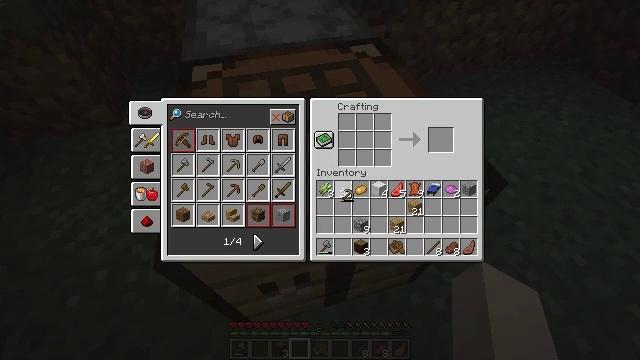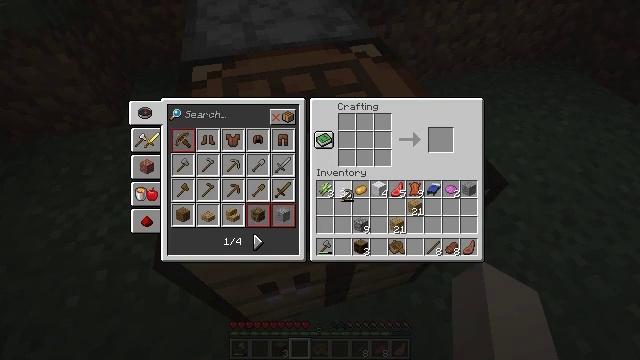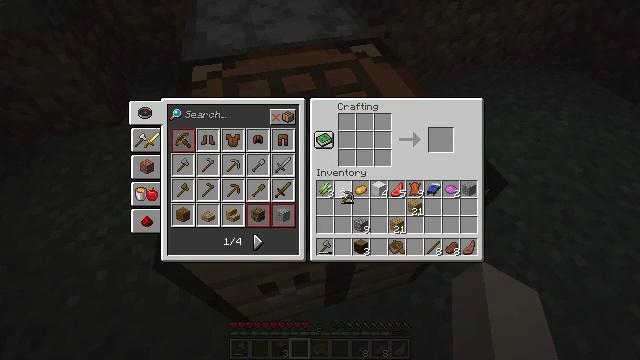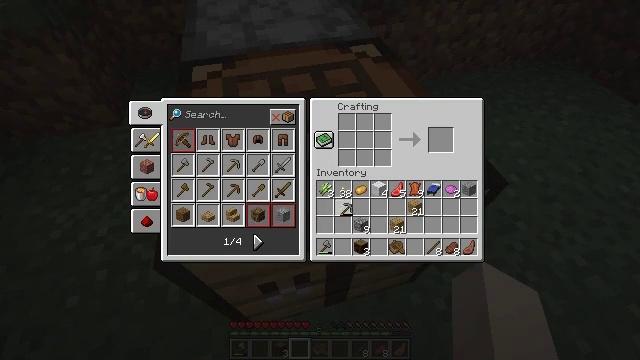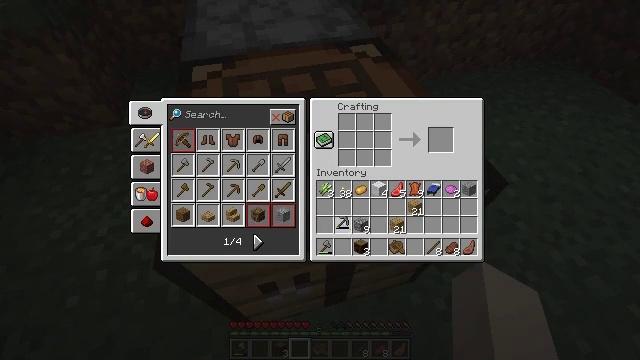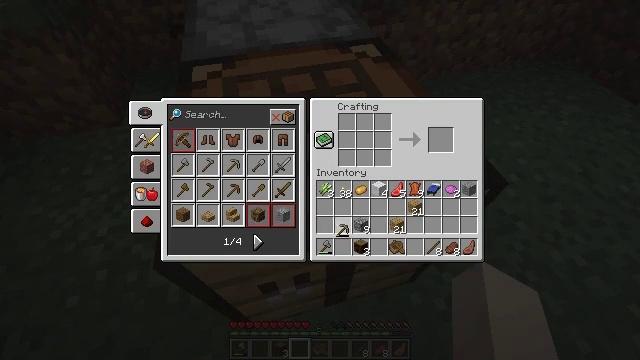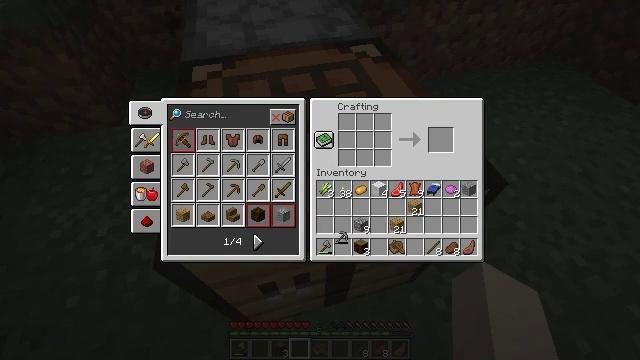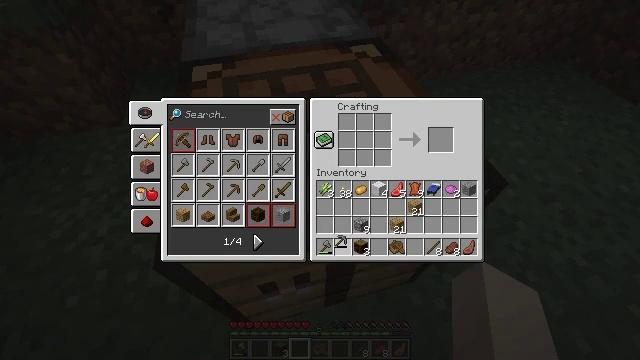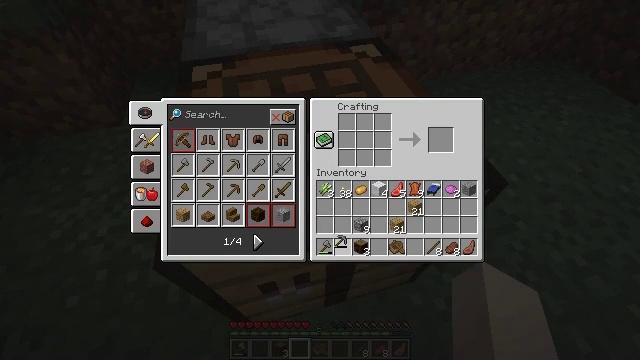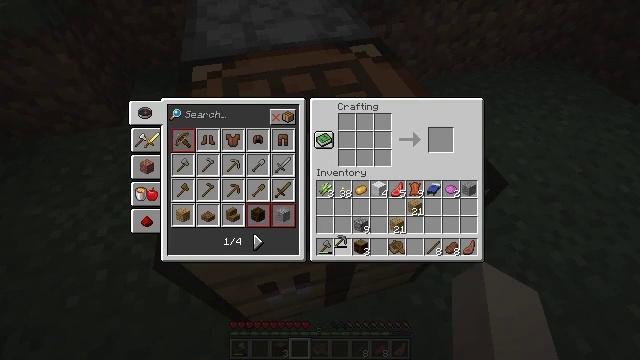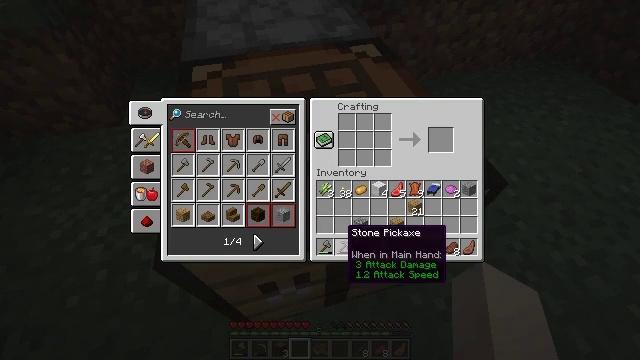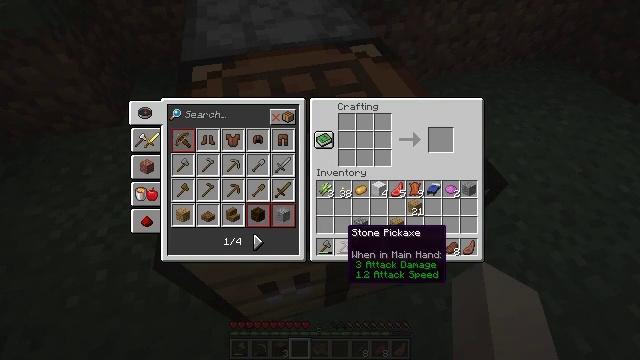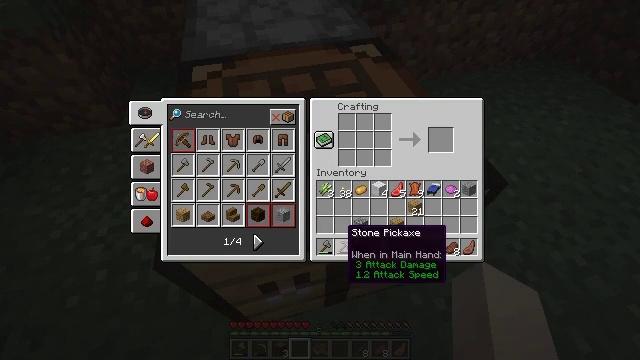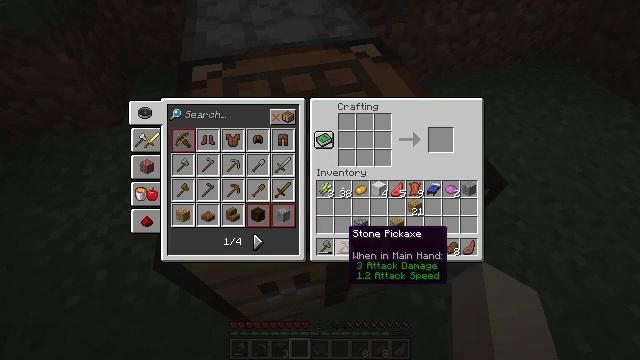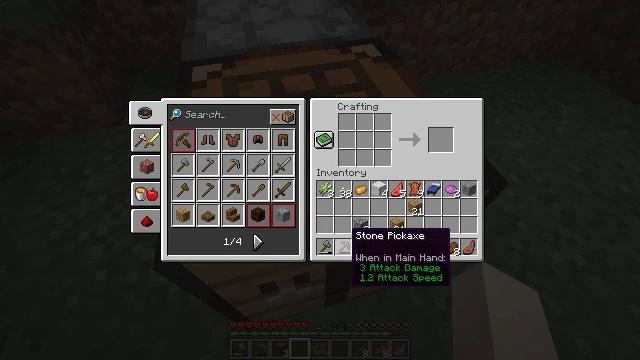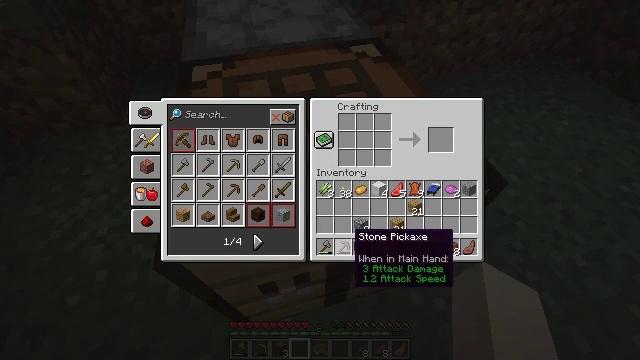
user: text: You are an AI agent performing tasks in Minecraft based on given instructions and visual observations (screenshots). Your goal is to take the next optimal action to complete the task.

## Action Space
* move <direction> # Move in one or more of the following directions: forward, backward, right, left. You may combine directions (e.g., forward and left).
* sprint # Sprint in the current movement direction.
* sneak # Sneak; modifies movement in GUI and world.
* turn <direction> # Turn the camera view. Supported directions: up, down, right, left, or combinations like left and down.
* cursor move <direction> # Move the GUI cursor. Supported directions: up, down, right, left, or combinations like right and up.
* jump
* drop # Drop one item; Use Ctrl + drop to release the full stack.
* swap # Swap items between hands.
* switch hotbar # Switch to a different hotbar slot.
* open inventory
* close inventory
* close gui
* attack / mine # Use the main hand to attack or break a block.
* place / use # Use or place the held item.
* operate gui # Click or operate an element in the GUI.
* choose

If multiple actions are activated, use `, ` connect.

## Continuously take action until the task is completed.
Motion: motion action
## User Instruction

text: Craft a campfire.
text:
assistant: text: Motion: no_op
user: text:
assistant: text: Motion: no_op
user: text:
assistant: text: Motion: cursor move down
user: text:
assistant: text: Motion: cursor move down
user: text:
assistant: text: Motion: cursor move down
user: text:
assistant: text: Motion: no_op
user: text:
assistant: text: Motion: operate gui
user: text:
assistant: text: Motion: operate gui
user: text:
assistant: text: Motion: operate gui
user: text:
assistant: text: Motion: no_op
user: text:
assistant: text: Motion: no_op
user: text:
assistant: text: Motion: no_op
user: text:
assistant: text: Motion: no_op
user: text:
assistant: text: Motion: no_op
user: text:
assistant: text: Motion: no_op
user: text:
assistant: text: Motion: no_op
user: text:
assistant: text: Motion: operate gui
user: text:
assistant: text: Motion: operate gui
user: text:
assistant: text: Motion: operate gui
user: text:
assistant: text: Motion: cursor move up
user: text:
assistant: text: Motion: cursor move up
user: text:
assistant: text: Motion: cursor move up
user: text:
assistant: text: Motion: no_op
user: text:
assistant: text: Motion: cursor move down
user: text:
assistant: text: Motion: cursor move down
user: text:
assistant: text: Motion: no_op
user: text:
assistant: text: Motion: no_op
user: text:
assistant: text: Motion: operate gui
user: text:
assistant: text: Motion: operate gui
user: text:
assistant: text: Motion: operate gui